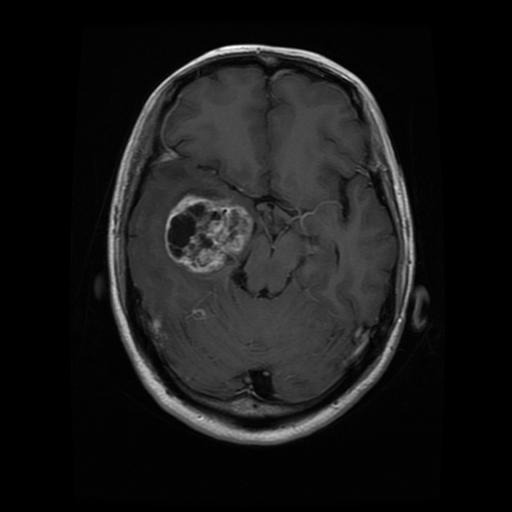
Label: glioma